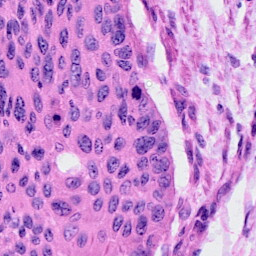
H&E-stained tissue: Cervix